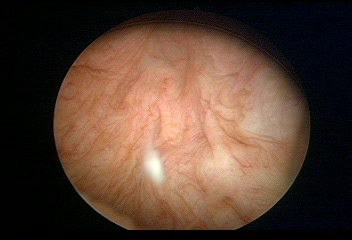
Modality: WLC
Class: Normal mucosa
Bladder cancer association: No